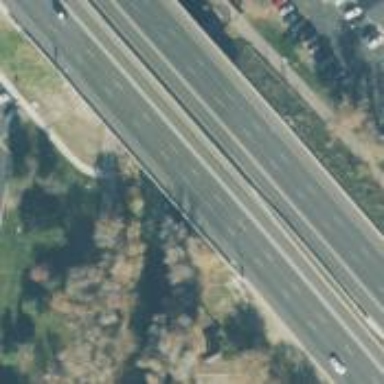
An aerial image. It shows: There is bridge over busway.